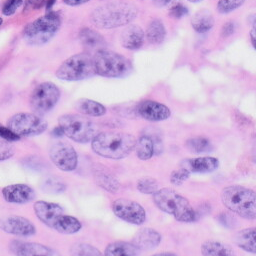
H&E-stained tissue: Skin